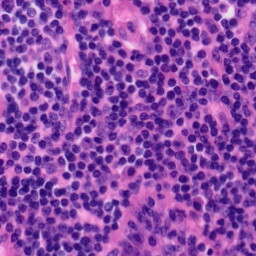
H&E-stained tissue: Tonsil